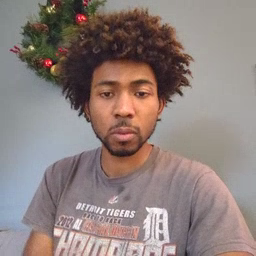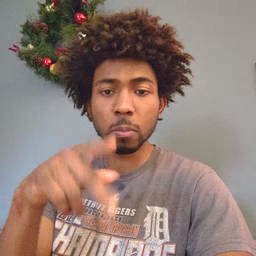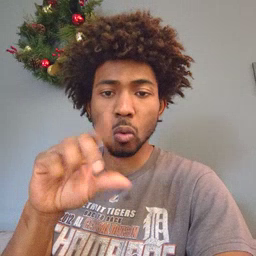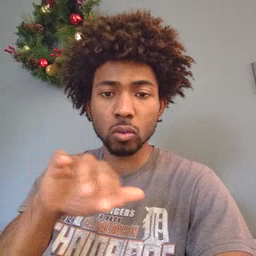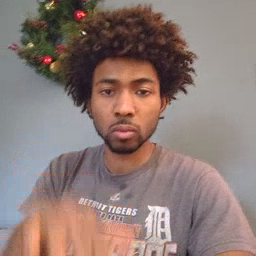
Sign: pool